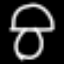
Label: mushroom